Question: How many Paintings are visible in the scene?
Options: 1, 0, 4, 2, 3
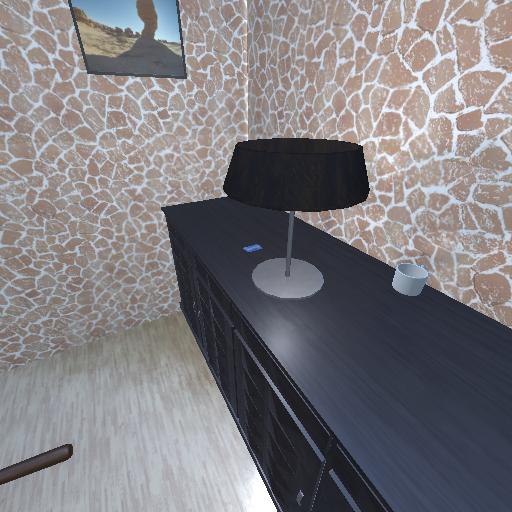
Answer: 1